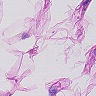
Metastatic tissue present: no